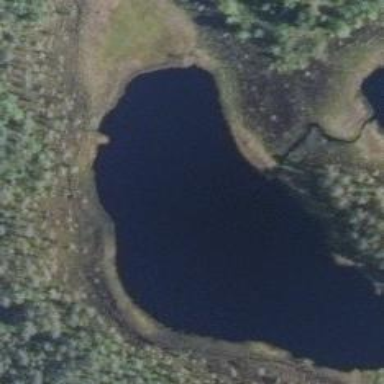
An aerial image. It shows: Serene lake.